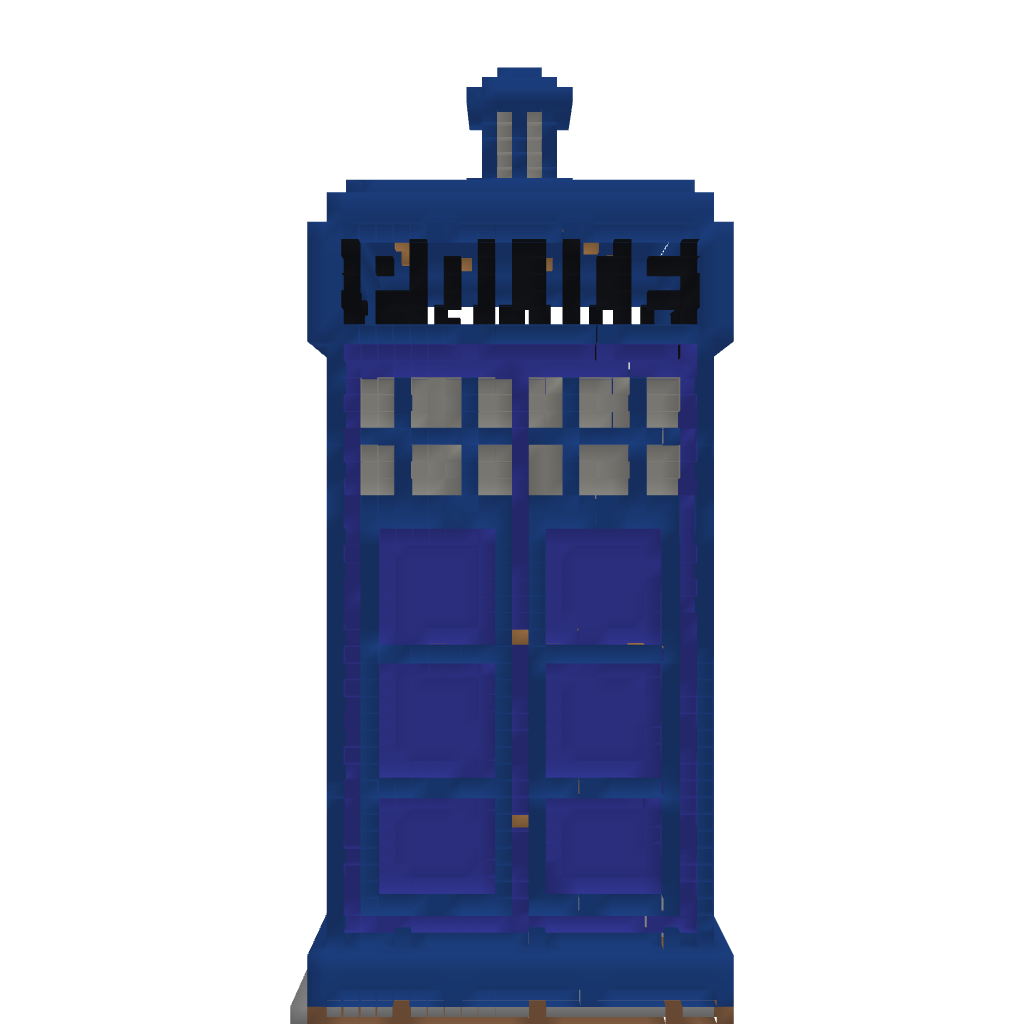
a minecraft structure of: TARDIS